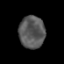
Tissue: prostate
Cell type: T cells
Senescence score: 0.359
Nuclear area (px): 823
Mean DAPI intensity: 88.35